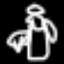
Label: angel